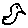
Label: bird